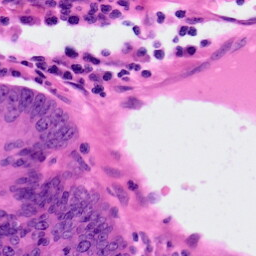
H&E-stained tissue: Colon